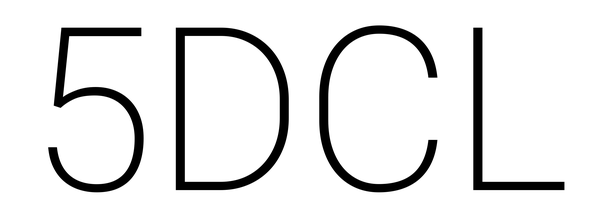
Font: Roboto_ExtraLight